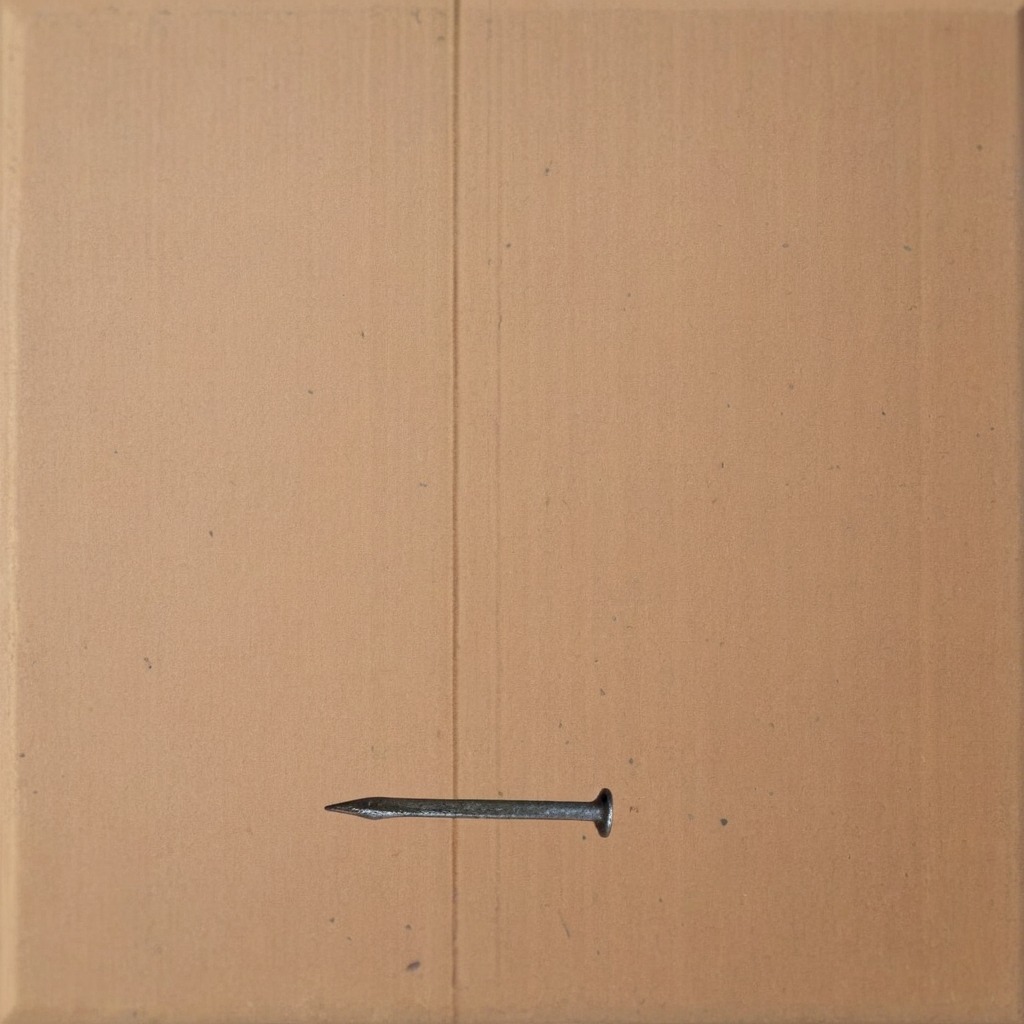
An iron nail is lying on a clean dry cardboard box surface in an outdoor workshop during daytime bright natural light soft shadows slightly creased but